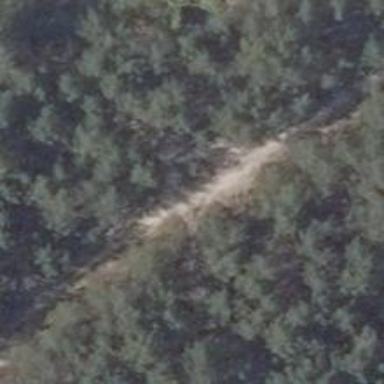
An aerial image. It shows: Sandy path.